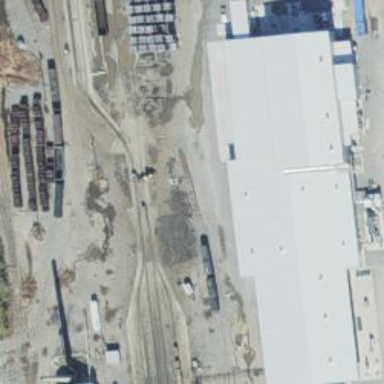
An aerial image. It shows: Narrow gauge railway in service yard.